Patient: sex F, age 77
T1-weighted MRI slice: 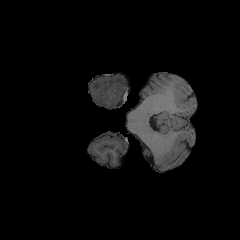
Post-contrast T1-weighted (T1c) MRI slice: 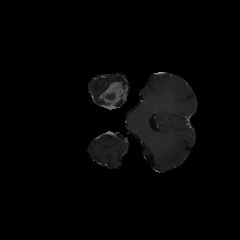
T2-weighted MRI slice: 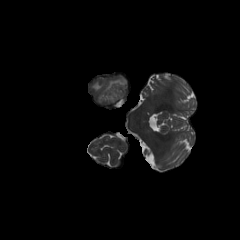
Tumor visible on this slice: yes
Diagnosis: Glioblastoma, IDH-wildtype
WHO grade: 4